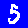
Digit: 5